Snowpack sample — Rabbit Ears Pass, Jackson County, Colorado, USA (12/17/25, 1:08 PM MST)
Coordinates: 40.387, -106.625
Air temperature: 34 °F
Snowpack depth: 46 cm
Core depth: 30 cm
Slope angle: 6°, slope face: 165°
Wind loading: medium
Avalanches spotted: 0
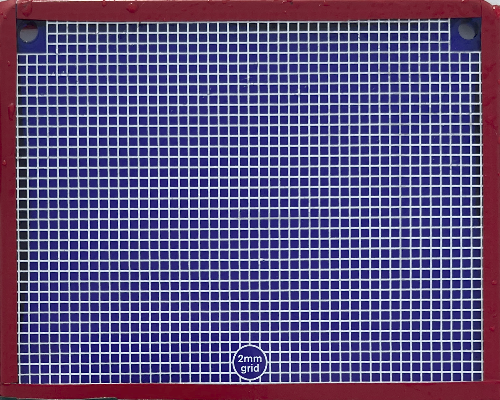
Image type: profile
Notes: No avalanches spotted nearby, although collected in a meadowy area with minimal risk on this face of the pass.